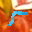
Label: 5